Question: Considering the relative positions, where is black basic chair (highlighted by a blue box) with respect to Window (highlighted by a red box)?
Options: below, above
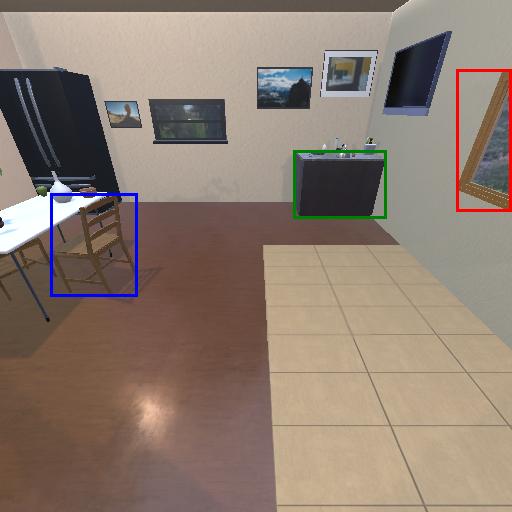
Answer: below